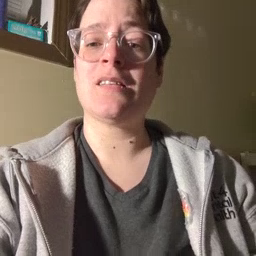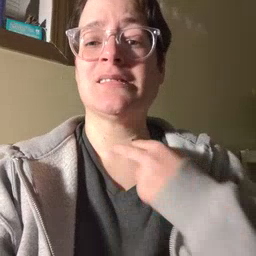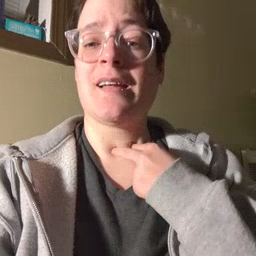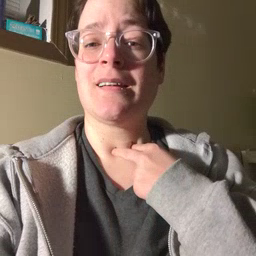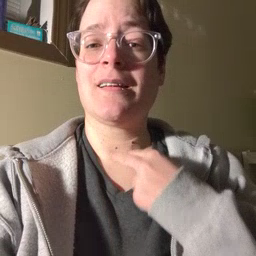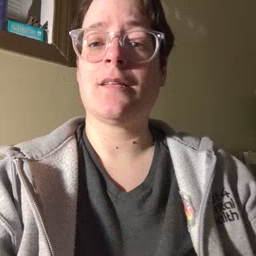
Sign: stuck